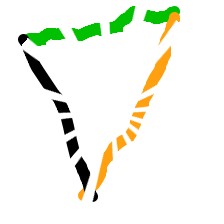
Shape: triangle